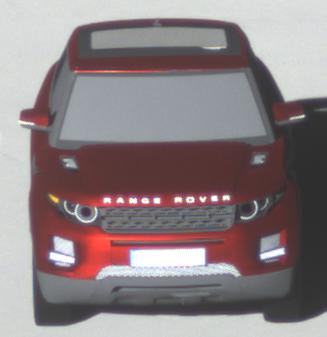
Make: Land Rover
Model: Range Rover Evoque 2.0 Si4
Detailed model: Range Rover Evoque (I)
Model produced from: 2011/08
Model produced until: 2013/11
Doors: 5
Color: red
Road condition: dry road
Daytime: morning or afternoon
Contrast: high contrast